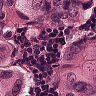
Metastatic tissue present: yes